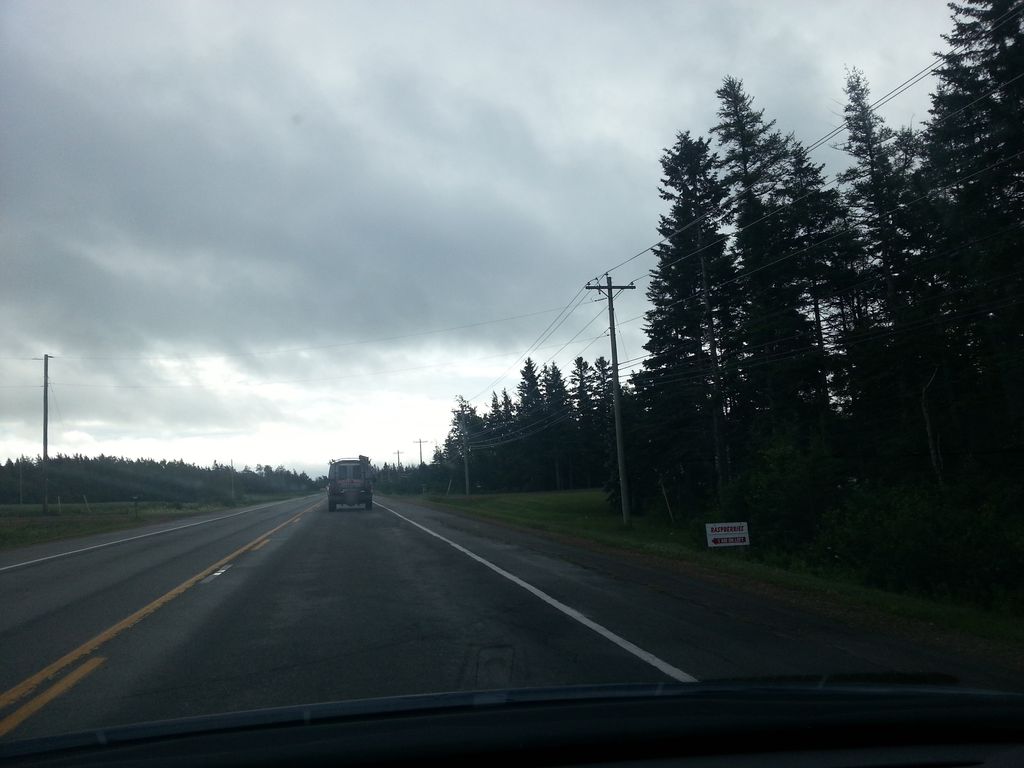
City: charlottetown